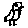
Label: bird